Question: I have recently made a C# Cosmos system. It is very simple, with a few commands. I can run this on VMware without any problems, but when I flash the ISO onto a USB stick with RUFUS and then boot it from my HP-Pavillion-360-Convertable with 4GB of RAM, this is the error I get:

Edit(Suggested by Dijkgraaf):
Here is the error in text:
'''
Finding PCI Devicesd
Starting ACPI
Searching Ethernet Controllers...
Found Unknown device on PCI 2:0:0
No supported network card found!!
Exception occurred while running kernel:
Exception: No disks found!
'''
Is there any way I can fix this? If so, how?
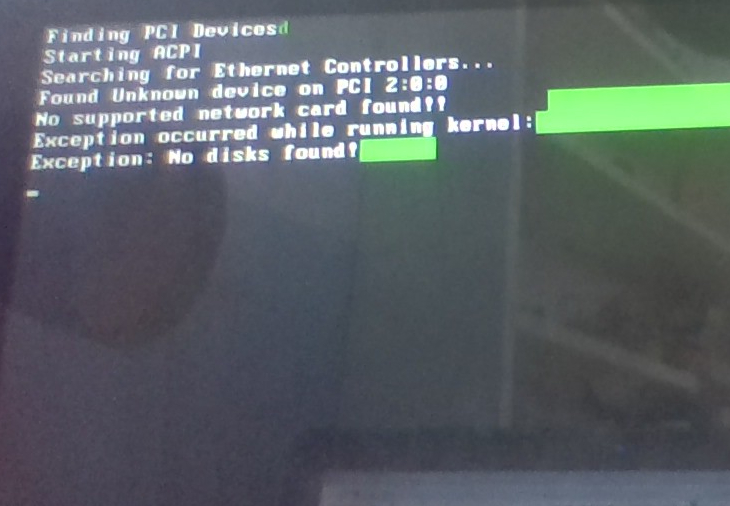
Answer: Turns out that VFS sucks and will not work on modern disks like SATA, etc... it only works on IDE. So, I removed VFS and it booted with RUFUS with a FAT32 filesystem.